Question: How to delete a row from an sqlite table:
I'm trying and get the "constraint failed" error
'''
sqlite> DELETE FROM cataloge WHERE id = 30;
constraint failed
'''
here's the structure of the table:

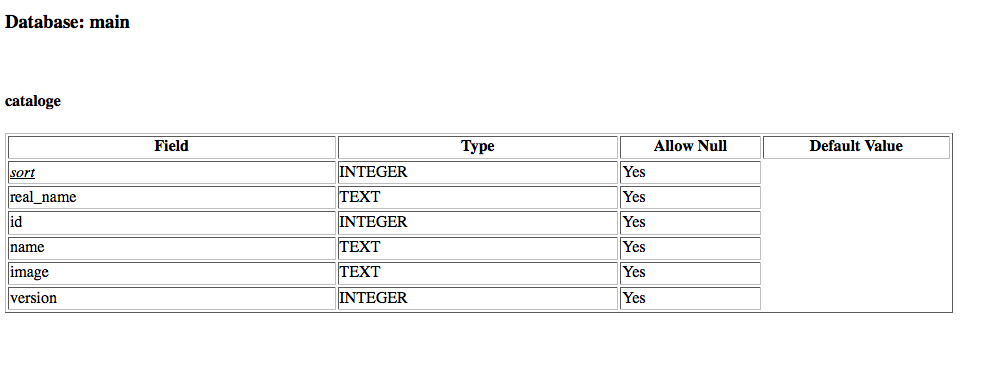
Answer: Sundar's answer solved this for me:
Look for the tables in which you have cataloge.id as foreign key. Those tables also could not have rows with 30 as id. - sundar